Field crop: maize
Growth stage: 2
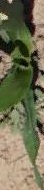
Species: maize